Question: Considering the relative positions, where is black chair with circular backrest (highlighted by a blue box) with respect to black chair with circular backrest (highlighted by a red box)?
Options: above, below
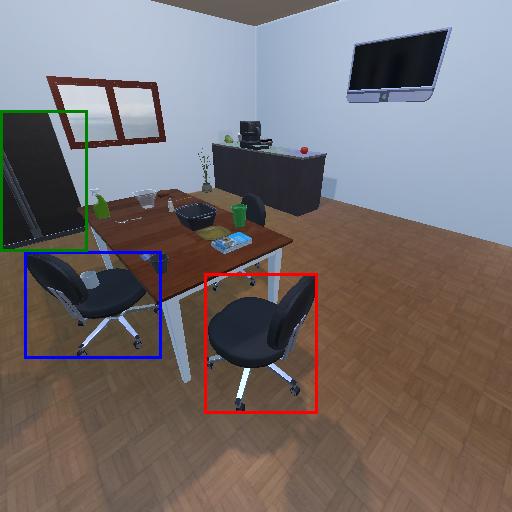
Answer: above